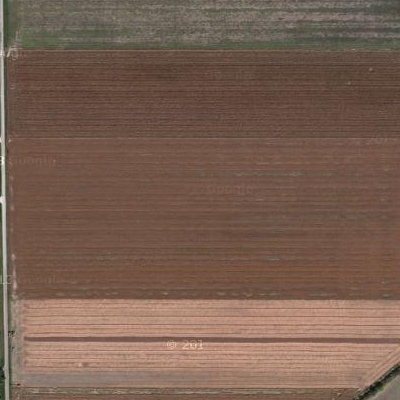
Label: bField